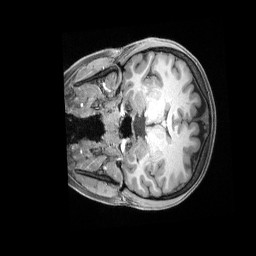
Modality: T1w
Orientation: coronal
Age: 23
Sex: male
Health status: healthy
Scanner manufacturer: siemens
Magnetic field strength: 3 T
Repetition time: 2.4 s
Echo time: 0.00228 s